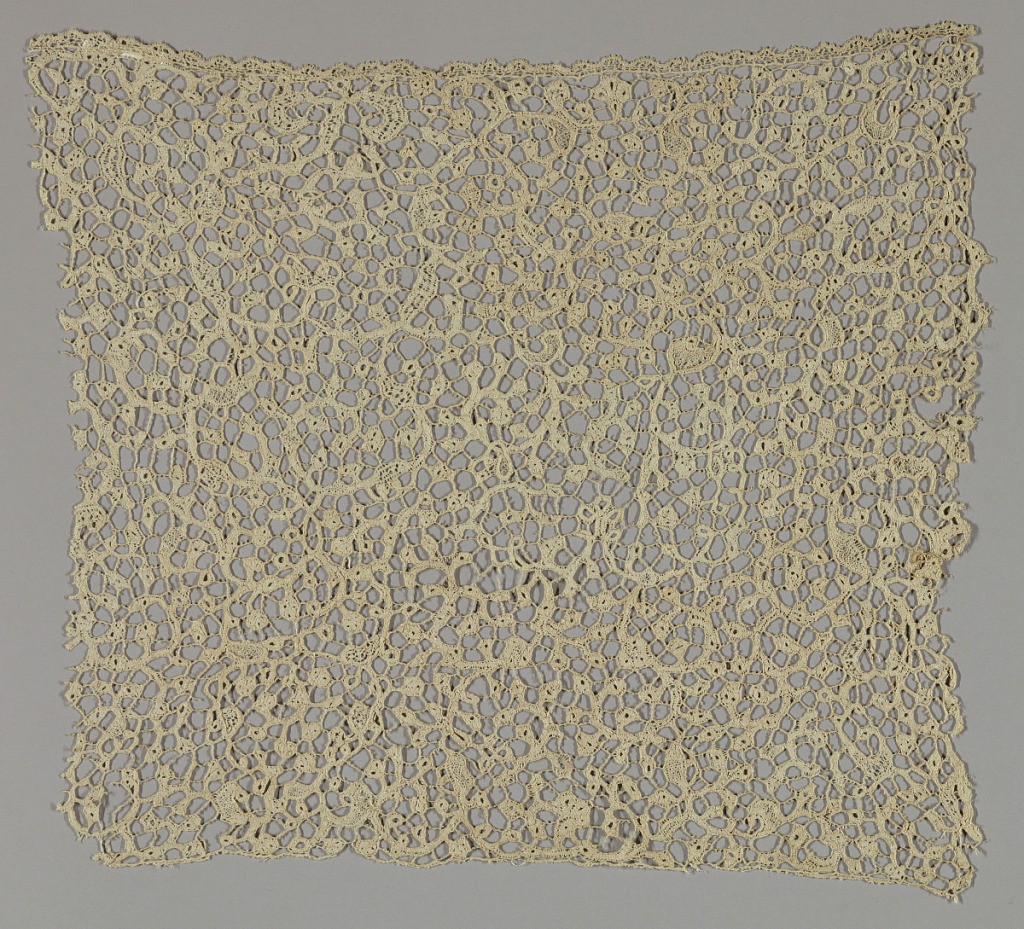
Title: Fragment
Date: early 18th century
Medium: linen Technique: bobbin lace, continuous tape with bars added
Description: Scroll design held with brides.